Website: walmart
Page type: cart
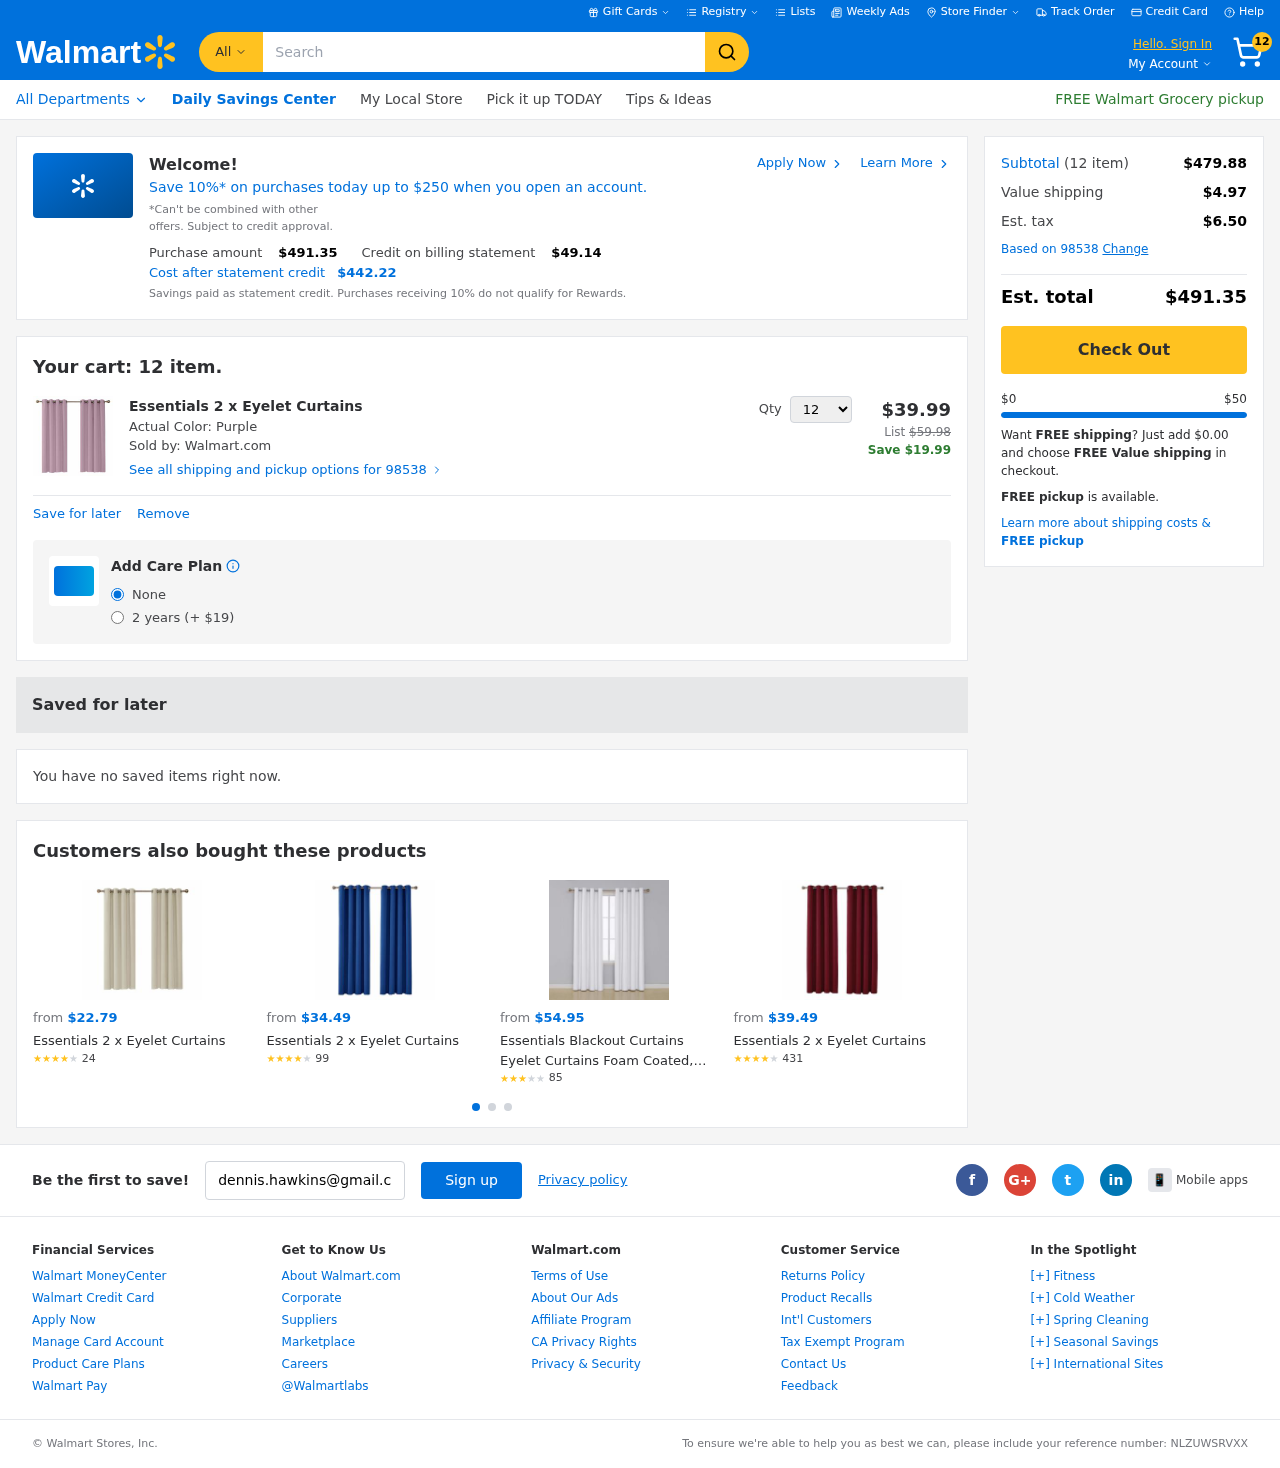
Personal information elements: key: PII_EMAIL
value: dennis.hawkins@gmail.com
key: PII_POSTCODE
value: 98538
Product elements: key: PRODUCT1_NAME
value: Essentials 2 x Eyelet Curtains
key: PRODUCT1_PRICE
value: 39.99
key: PRODUCT1_QUANTITY
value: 12
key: PRODUCT2_NAME
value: Essentials 2 x Eyelet Curtains
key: PRODUCT2_NUM_RATINGS
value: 24
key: PRODUCT2_PRICE
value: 22.79
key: PRODUCT2_RATING
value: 3.7
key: PRODUCT3_NAME
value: Essentials 2 x Eyelet Curtains
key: PRODUCT3_NUM_RATINGS
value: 99
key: PRODUCT3_PRICE
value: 34.49
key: PRODUCT3_RATING
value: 3.8
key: PRODUCT4_NAME
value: Essentials Blackout Curtains Eyelet Curtains Foam Coated, White, 240x140
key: PRODUCT4_NUM_RATINGS
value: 85
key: PRODUCT4_PRICE
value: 54.95
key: PRODUCT4_RATING
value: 3.1
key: PRODUCT5_NAME
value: Essentials 2 x Eyelet Curtains
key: PRODUCT5_NUM_RATINGS
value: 431
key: PRODUCT5_PRICE
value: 39.49
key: PRODUCT5_RATING
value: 4.2
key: PRODUCT1_ORIGINAL_PRICE
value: $59.98
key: PRODUCT1_SAVINGS
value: Save $19.99
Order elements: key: ORDER_NUM_ITEMS
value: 12
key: ORDER_TOTAL
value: $491.35
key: PROMO_TOTAL_AFTER_CREDIT
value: $442.22
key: ORDER_SUBTOTAL
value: $479.88
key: ORDER_SHIPPING_COST
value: $4.97
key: ORDER_TAX
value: $6.50
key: FREE_SHIPPING_REMAINING
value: $0.00
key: ORDER_REFERENCE_NUMBER
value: NLZUWSRVXX
Search elements: key: HEADER_SEARCH
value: Search
Other elements: key: PROMO_CREDIT
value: $49.14